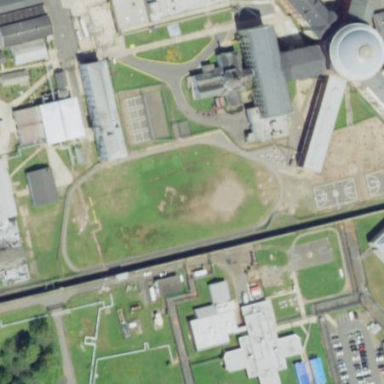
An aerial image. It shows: Prison.